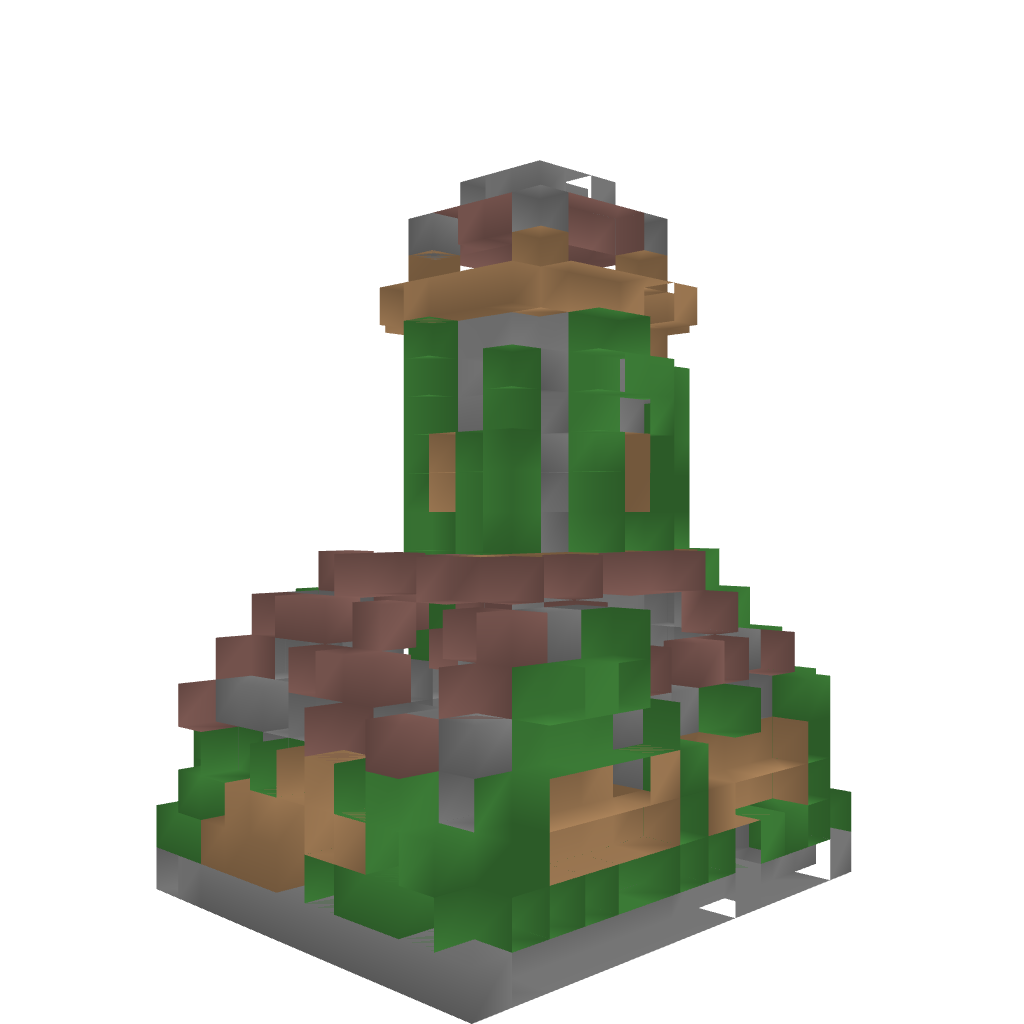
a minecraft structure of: Outpost bad low quality